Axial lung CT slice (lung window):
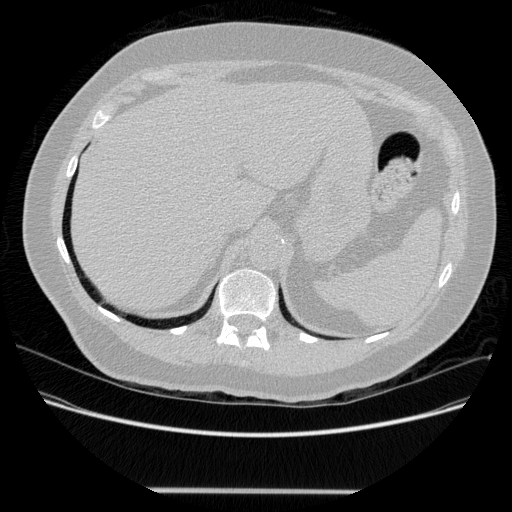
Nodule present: no